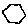
Label: hexagon